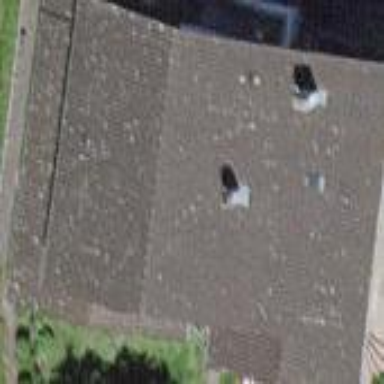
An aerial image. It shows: Building with gabled roof made of tiles. The roof is oriented across the building.